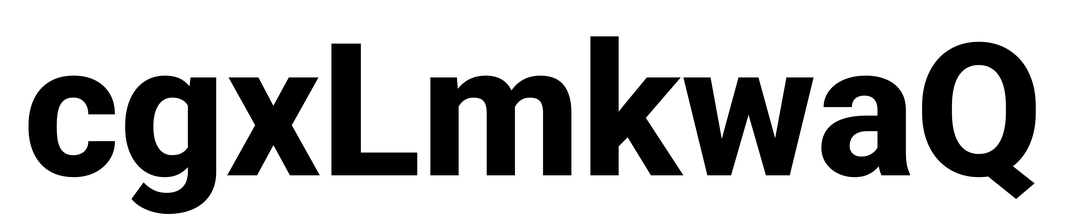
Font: Roboto_ExtraBold